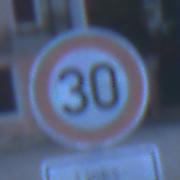
Verkehrszeichen: Geschwindigkeit30
Zusatzzeichen unten: HinweiseAufGefahrenDurchVerbaleAngabe9
Umgebung: Outdoor, Urban
Tageszeit: Dawn
Wetter: PartlyCloudy
Licht: Natural
Jahreszeit: NotSpecified
Kontrast: LowContrast